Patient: sex F, age 67
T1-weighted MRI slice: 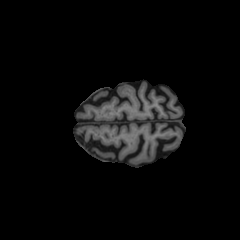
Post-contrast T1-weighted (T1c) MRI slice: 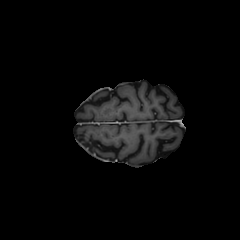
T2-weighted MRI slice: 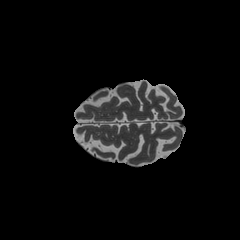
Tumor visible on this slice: no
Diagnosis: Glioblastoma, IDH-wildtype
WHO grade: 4